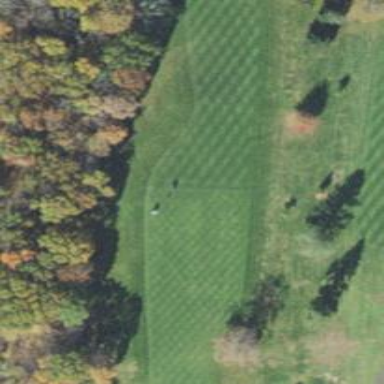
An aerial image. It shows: View of golf hole.